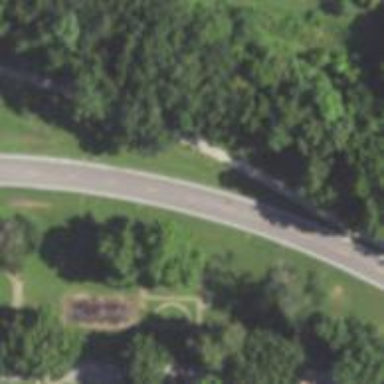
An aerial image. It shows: Cycleway.